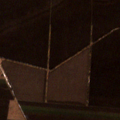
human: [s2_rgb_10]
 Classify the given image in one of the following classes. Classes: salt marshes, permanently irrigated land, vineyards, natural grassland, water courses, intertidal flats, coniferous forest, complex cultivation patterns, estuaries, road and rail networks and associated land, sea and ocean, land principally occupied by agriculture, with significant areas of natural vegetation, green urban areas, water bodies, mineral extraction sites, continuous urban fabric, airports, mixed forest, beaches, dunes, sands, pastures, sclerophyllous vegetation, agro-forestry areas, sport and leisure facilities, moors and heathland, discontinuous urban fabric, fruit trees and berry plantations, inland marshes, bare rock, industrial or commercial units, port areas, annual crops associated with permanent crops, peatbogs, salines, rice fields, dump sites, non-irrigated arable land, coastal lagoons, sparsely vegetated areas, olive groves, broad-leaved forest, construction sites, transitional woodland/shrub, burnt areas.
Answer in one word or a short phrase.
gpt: non-irrigated arable land